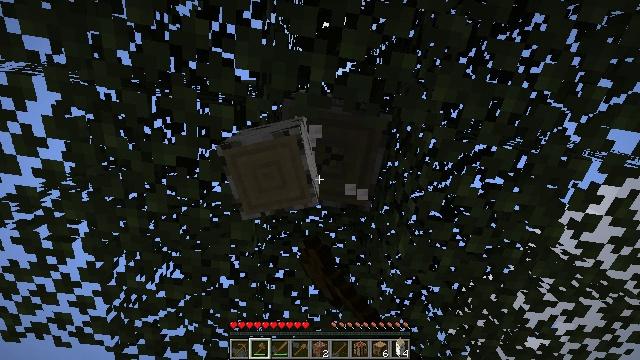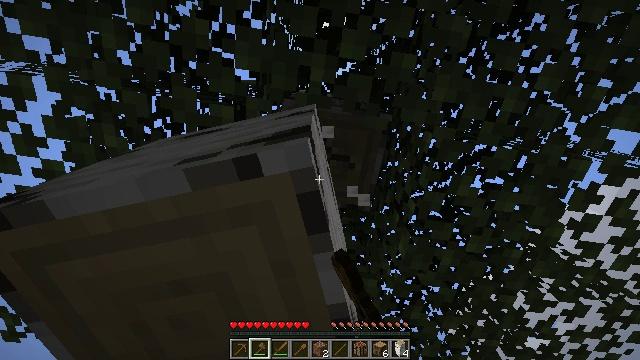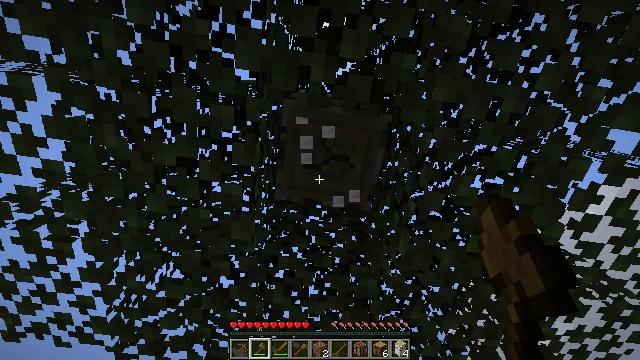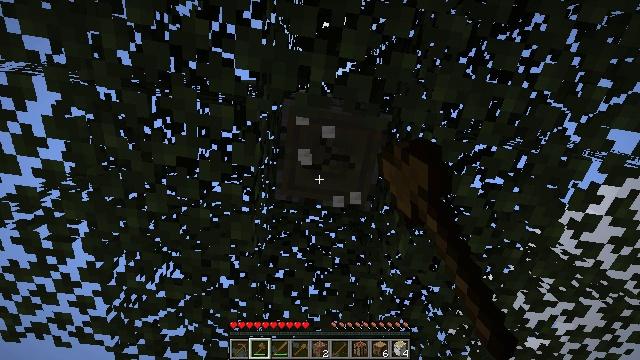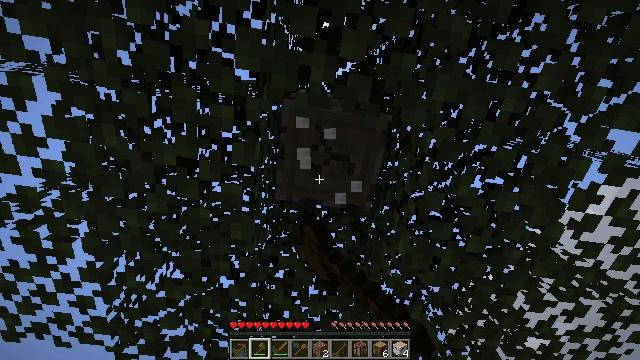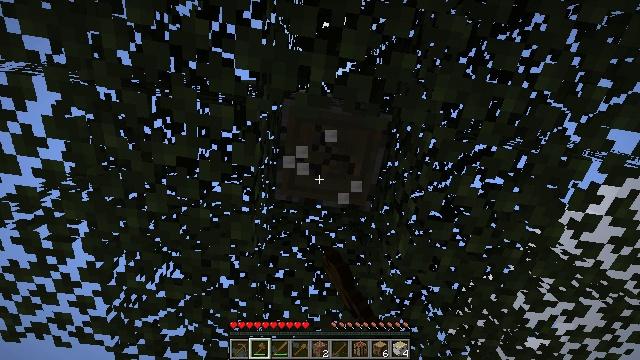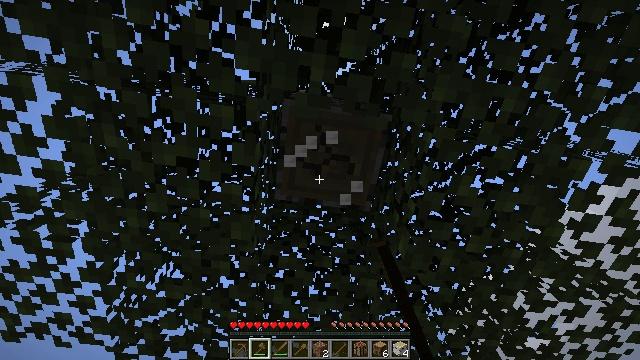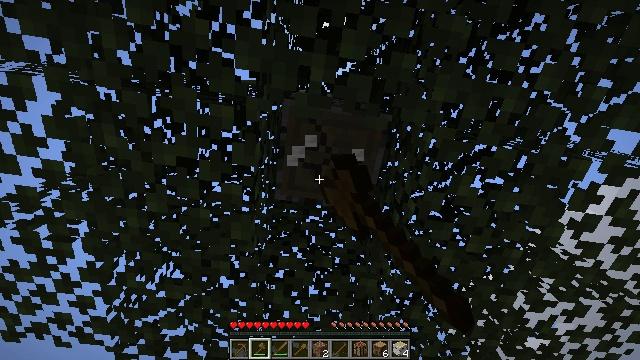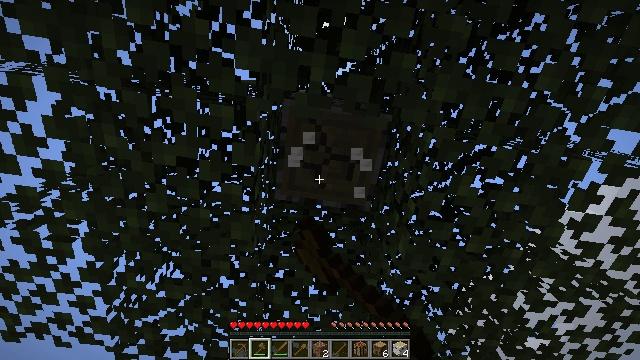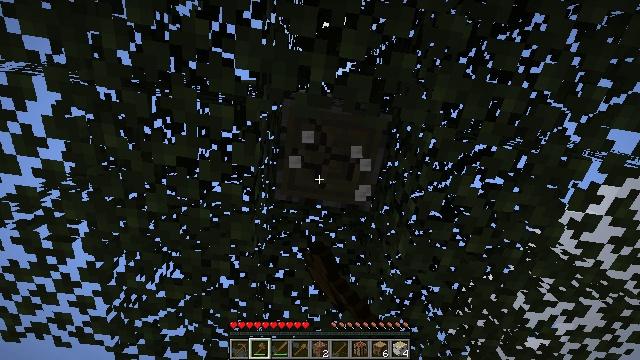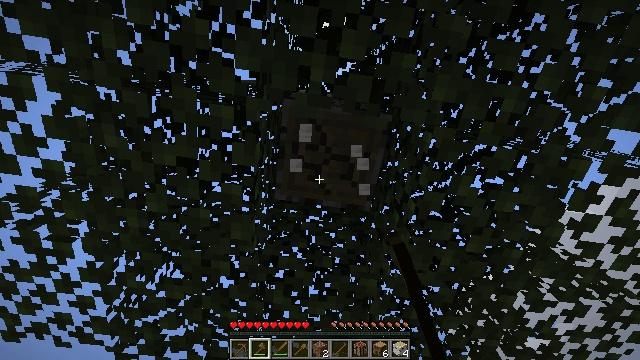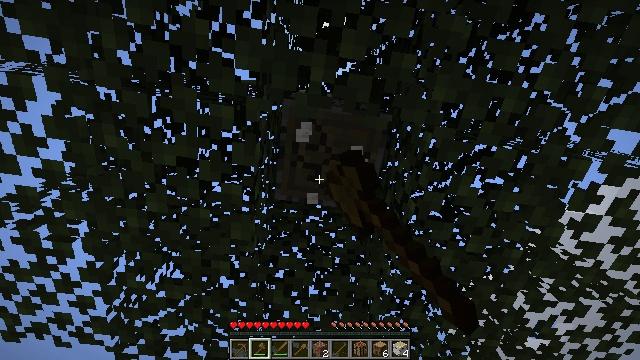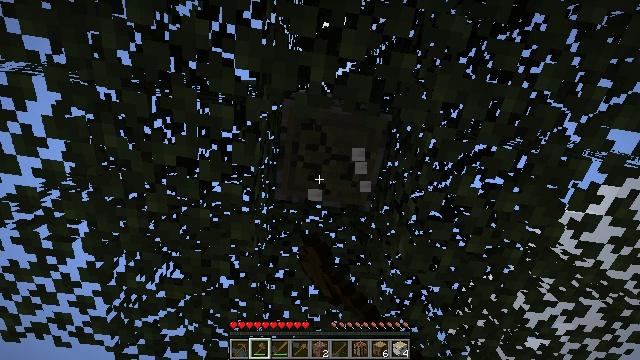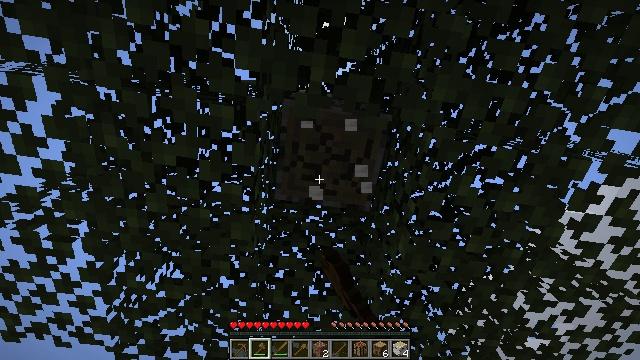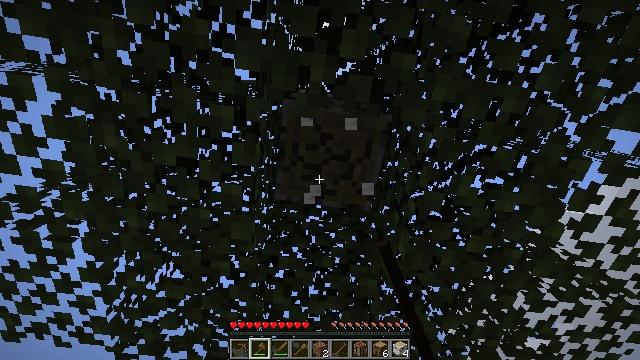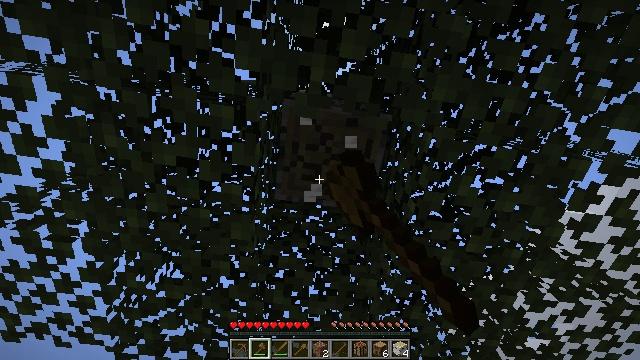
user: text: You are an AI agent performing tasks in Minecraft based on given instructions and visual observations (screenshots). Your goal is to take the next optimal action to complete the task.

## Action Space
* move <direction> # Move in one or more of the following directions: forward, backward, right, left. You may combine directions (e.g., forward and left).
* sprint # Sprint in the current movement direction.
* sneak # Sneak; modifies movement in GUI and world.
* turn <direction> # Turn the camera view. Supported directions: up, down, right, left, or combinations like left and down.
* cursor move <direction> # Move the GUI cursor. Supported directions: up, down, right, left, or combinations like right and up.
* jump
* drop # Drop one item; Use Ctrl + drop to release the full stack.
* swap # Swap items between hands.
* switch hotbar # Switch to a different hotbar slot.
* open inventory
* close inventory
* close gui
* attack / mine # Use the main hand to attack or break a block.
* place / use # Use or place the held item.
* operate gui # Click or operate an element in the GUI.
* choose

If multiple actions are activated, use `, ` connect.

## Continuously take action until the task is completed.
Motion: motion action
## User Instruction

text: Mine the birch log from the tree.
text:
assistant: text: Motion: attack / mine
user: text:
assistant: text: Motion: attack / mine
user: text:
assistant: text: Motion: attack / mine
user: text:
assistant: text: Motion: attack / mine
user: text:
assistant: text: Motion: attack / mine
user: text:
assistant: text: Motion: attack / mine
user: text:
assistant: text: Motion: attack / mine
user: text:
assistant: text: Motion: attack / mine
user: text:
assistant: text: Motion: attack / mine
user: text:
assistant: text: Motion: attack / mine
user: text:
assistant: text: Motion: attack / mine
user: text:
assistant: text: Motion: attack / mine
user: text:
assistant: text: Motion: attack / mine
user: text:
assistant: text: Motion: attack / mine
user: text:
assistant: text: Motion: attack / mine
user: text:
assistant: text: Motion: attack / mine
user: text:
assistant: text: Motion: attack / mine
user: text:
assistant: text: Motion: attack / mine
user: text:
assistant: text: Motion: attack / mine
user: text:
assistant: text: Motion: attack / mine
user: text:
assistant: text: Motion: attack / mine
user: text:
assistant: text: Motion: attack / mine
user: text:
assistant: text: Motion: attack / mine
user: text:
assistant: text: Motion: attack / mine
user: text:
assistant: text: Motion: attack / mine
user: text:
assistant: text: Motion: attack / mine
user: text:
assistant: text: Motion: attack / mine